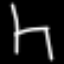
Label: chair